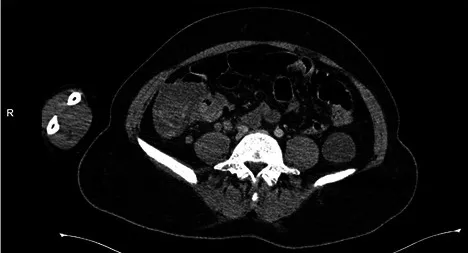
Abdominal computed tomography of the abdomen showing an infiltrative aspect and regional nodes.
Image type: radiology (ct)